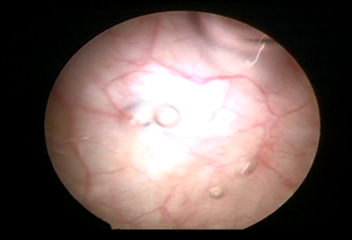
Modality: WLC
Class: Normal mucosa
Bladder cancer association: No